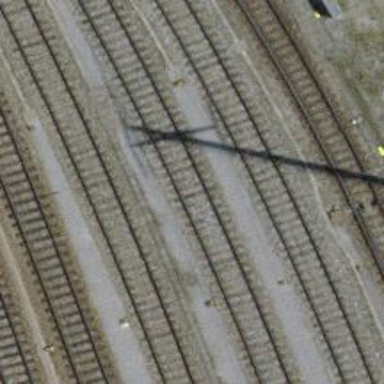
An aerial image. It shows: Railway yard.